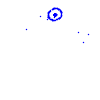
Particle: proton